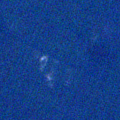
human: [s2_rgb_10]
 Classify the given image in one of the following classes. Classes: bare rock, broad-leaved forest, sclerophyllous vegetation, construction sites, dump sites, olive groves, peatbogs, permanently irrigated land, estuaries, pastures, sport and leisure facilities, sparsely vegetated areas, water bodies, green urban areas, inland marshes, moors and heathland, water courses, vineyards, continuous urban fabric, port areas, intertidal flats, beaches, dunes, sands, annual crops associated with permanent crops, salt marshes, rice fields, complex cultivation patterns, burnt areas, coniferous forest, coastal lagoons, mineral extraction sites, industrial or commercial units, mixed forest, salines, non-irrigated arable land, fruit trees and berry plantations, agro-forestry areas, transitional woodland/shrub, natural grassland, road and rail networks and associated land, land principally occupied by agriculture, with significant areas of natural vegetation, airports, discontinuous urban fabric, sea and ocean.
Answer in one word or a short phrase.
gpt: sea and ocean